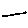
Label: line